Interaction volume radius: 5 \u00c5
Interaction volume height: 15 \u00c5
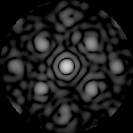
Disorder parameter: 0.5158